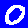
Digit: 0